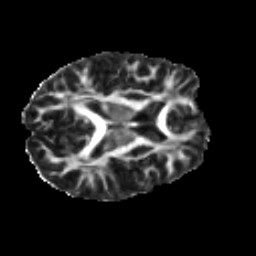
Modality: FA
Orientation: axial
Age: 20
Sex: male
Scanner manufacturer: ge
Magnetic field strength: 3 T
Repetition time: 7.8 s
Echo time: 0.0606 s